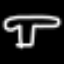
Label: mushroom